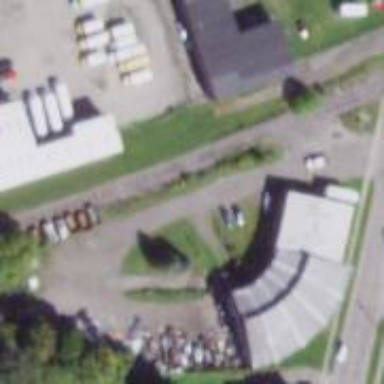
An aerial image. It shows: Historic railway turntable.